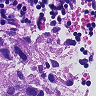
Metastatic tissue present: yes